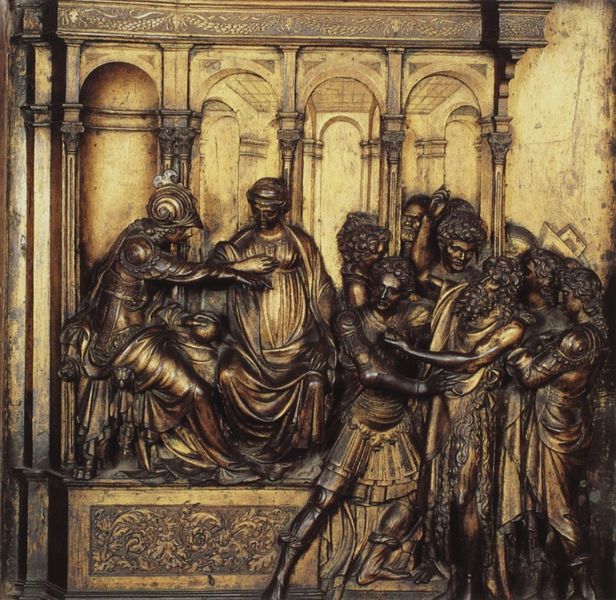
Titel: Taufbecken
Künstler: Sano di Matteo
Standort: Siena, Baptisterium (EU - I - Toskana)
Schlagwörter: mann, menschen, sitzen, frau, haar, männer, raum, säule, säulen, tür, leute, ornament, bart, wand, halten, gold, personen, locken, renaissance, skulptur, bogen, italien, röcke, figuren, rundbogen, soldaten, thron, ornamente, bronze, halbnackt, bögen, arkade, kupfer, soldat, tumult, portal, römer, helme, götter, rundbögen, krieger, antikisierend, guss, vergoldung, ringen, arkatur, bogengänge, waffenrock, braonze, attentat, vischer, sitzebn, südalpiin